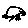
Label: bird